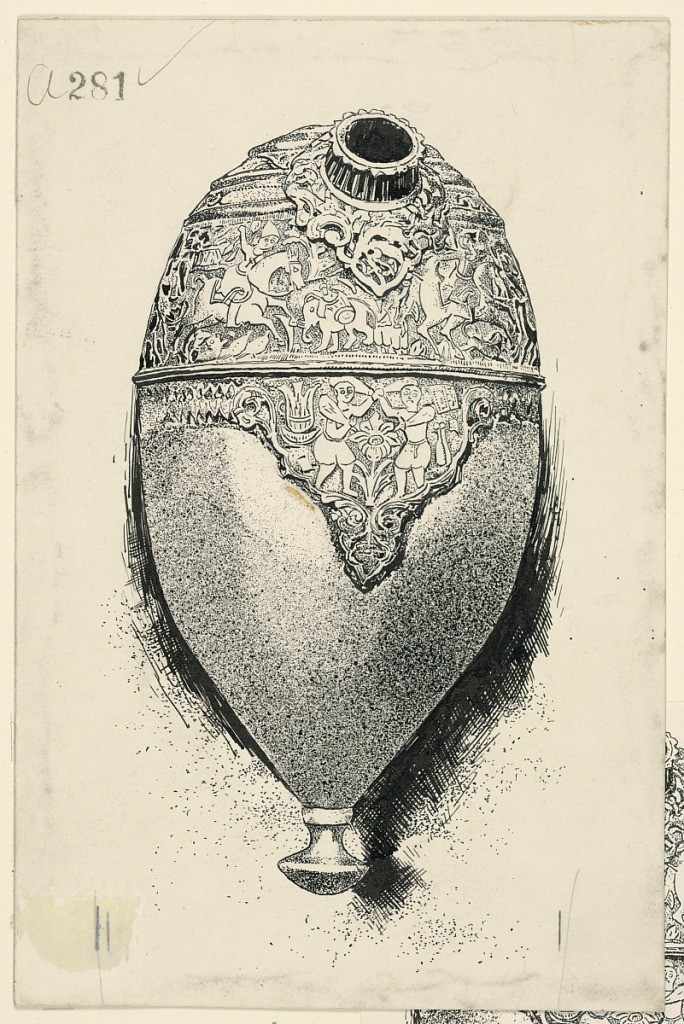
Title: Old Persian Carving in Brass
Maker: Harry Fenn, American, 1845–1911
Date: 1886
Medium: Pen and black ink on paperboard
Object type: Drawing
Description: An ovoid-shaped vessel, probably a flask of some sort, with a small opening at the top.  The upper portion has bands of carving with figure and animal motifs.